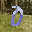
Label: 0